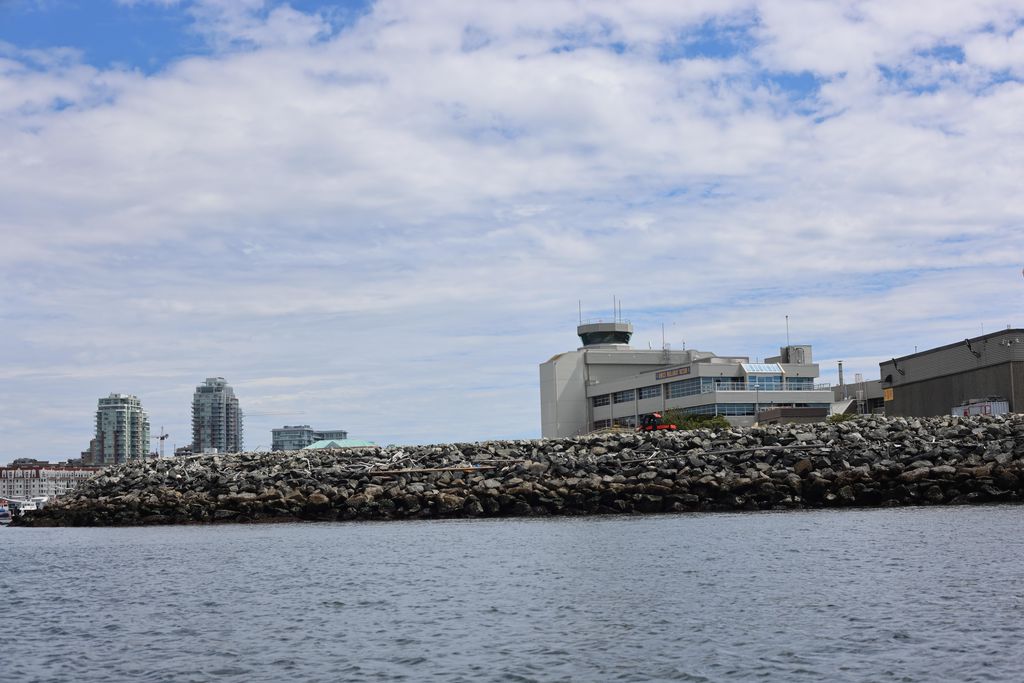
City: victoria